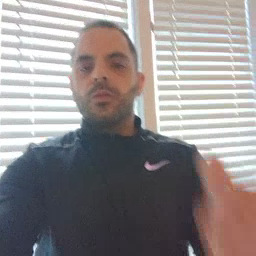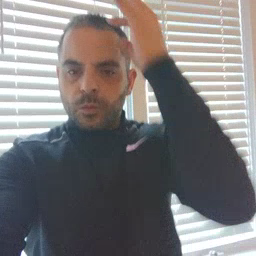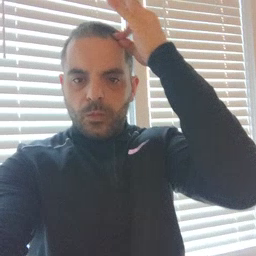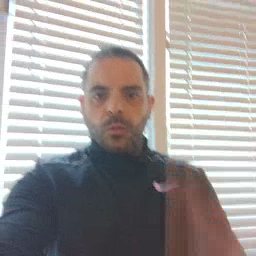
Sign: hair